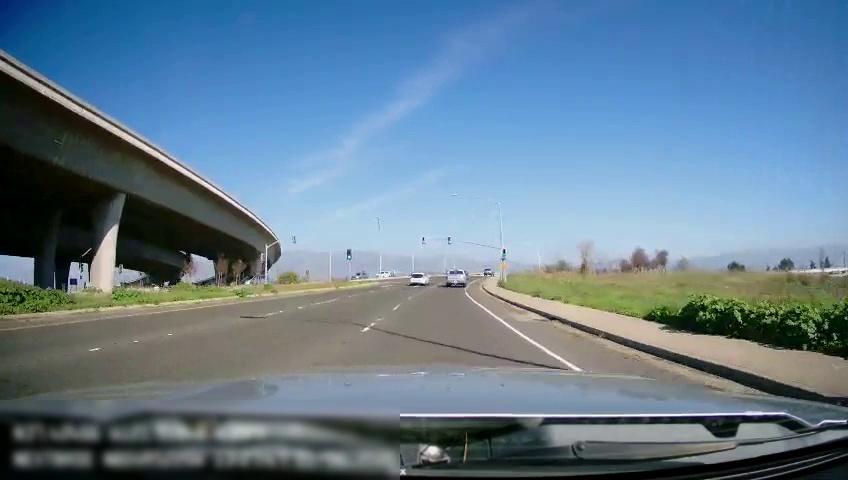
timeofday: Day
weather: Sunny
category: Drivable Space
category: Vehicles | SUV
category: Vehicles | Truck
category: Vehicles | SUV
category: Vehicles | SUV
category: Lanes | Current Lane
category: Lanes | Current Lane
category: Lanes | Opposite Lane
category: Lanes | Opposite Lane
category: Traffic | Lights
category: Traffic | Lights
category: Traffic | Lights
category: Traffic | Lights
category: Traffic | Lights